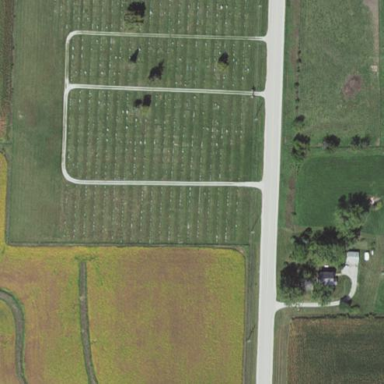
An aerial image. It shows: Cemetery.